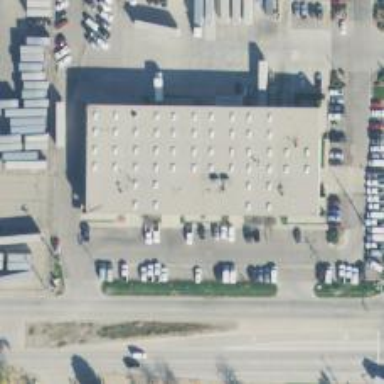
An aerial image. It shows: Car rental facility.